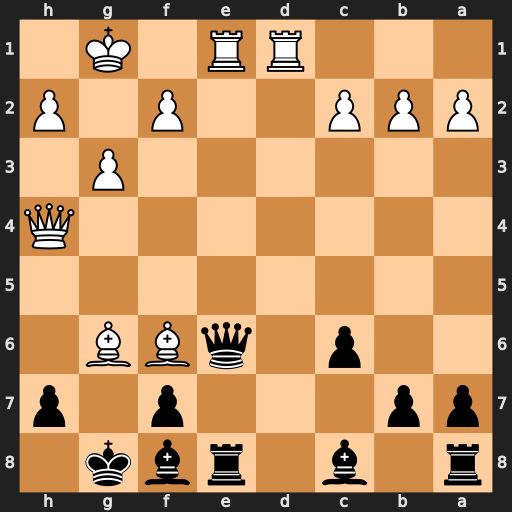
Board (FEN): r1b1rbk1/pp3p1p/2p1qBB1/8/7Q/6P1/PPP2P1P/3RR1K1
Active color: b
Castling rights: -
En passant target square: -
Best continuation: Qxe1+ Rxe1 Rxe1+ Kg2 fxg6